Interaction volume radius: 5 \u00c5
Interaction volume height: 20 \u00c5
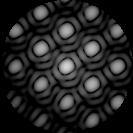
Disorder parameter: 0.0312